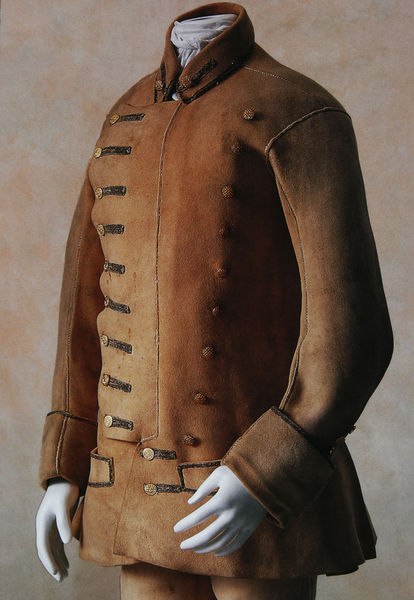
Titel: Herrenjagdjacke
Standort: Kyoto (Japan)
Institution: Kyoto Costume Institute
Schlagwörter: dunkel, hand, mann, schatten, weiß, ocker, braun, daumen, finger, grau, handschuhe, hell, hintergrund, licht, männer, orange, schwarz, zeichnung, rot, tuch, herren, mode, rock, alt, hose, jacke, arm, arme, falten, kleidung, kragen, lang, ärmel, hals, herr, hände, land, gewand, kostüm, mantel, stoff, stoffe, knopf, schulter, schultern, beine, bein, japan, hosen, warm, herbst, winter, wetter, falte, nähen, brun, halstuch, homme, metall, knöpfe, gehrock, knopfleiste, naht, revers, krempe, foto, fotografie, photographie, messing, torso, schnitt, uniform, soldat, offizier, stehkragen, tasche, entwurf, jagd, puppe, photo, umschlag, krageb, männlich, farbfoto, aufschläge, leder, wams, knopfreihe, rötlich, besatz, museum, livree, taschen, lederhose, stulpen, aufschlag, schnallen, nähte, jankerl, beinkleid, gewandt, knopflöcher, lederjacke, figurine, schaufensterpuppe, kyoto, kleiderpuppe, kleidungsstück, knöofe, ärmelaufschlag, litze, uniformjacke, jackentaschen, jagdkleidung, winterkleidung, männerkleidung, herrenjacke, für männer, goldknlpfe, herbstkleidung, herrenmode, husarenmantel, kragenschließe, lder, rehbraun, oeange, brun#, armeemantel, bundeswehrmantel